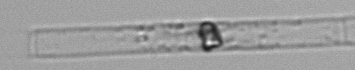
Label: Dactyliosolen_blavyanus